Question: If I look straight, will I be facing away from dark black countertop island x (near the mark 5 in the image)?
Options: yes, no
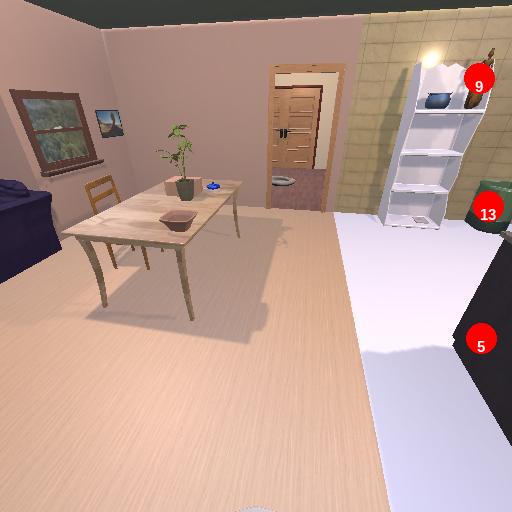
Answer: yes